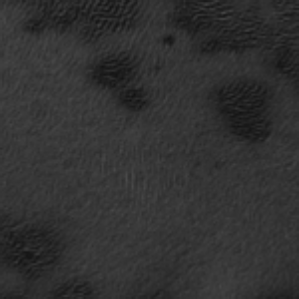
Label: frost